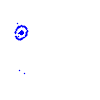
Particle: electron